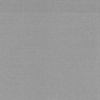
Label: dusty